Brain MRI, t2w sequence, axial 2D slice.
Patient: age 42, sex M, weight 78 kg, height 1.78 m
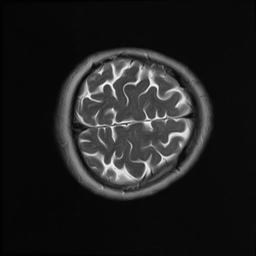